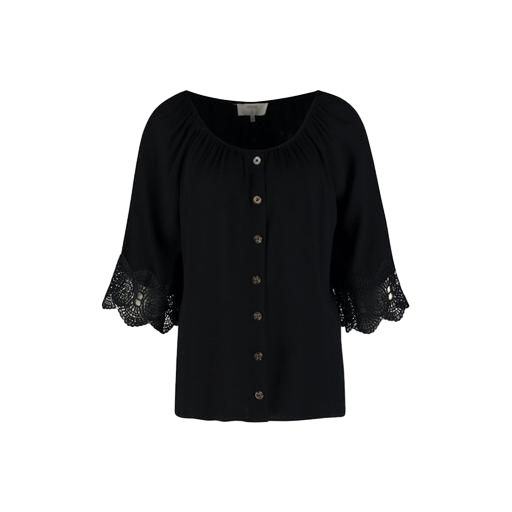
black lucille blouse lace sleeves, black saint tropez blouse, black chloé lace cuff blouse, white background